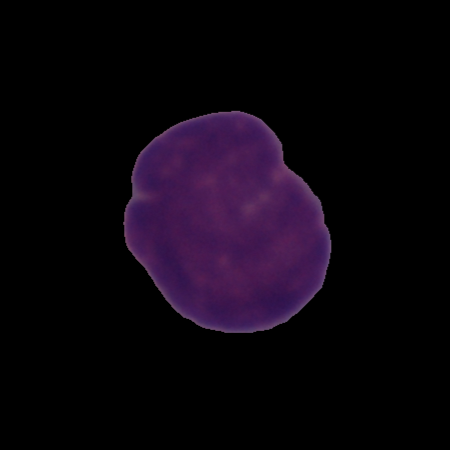
Label: cancer